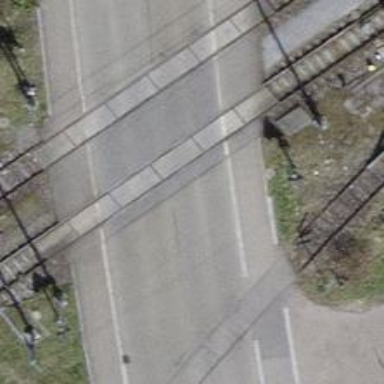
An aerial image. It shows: Level crossing with double half barrier.